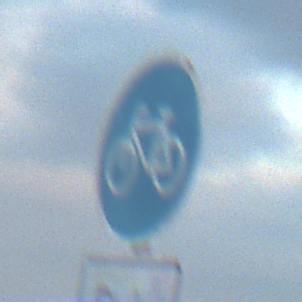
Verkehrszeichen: Radweg
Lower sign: HinweisDurchVerbaleAngabe2
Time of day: SunriseSunset
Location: Outdoor (Beach)
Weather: PartlyCloudy
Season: NotSpecified
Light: Natural